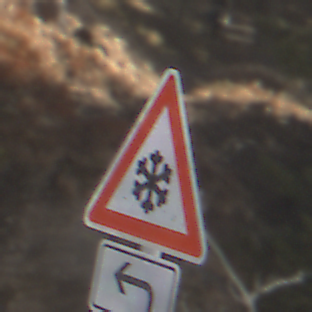
Verkehrszeichen: SchneeOderEisglaette
Zusatzzeichen unten: RichtungsangabeDurchPfeile2
Umgebung: Outdoor, Nature
Tageszeit: Midday
Wetter: PartlyCloudy
Licht: Natural
Jahreszeit: NotSpecified
Kontrast: HighContrast